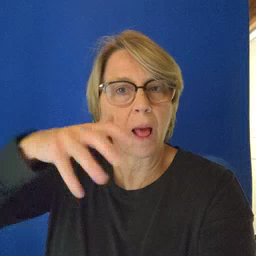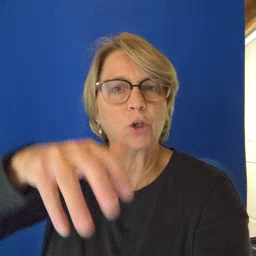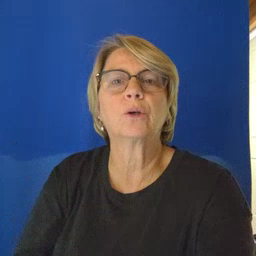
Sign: helicopter